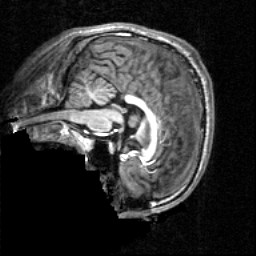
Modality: T1w
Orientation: sagittal
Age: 22
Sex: male
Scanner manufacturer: siemens
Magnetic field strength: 2.894 T
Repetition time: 2.3 s
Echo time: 0.0021 s